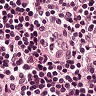
Metastatic tissue present: no